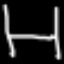
Label: bed